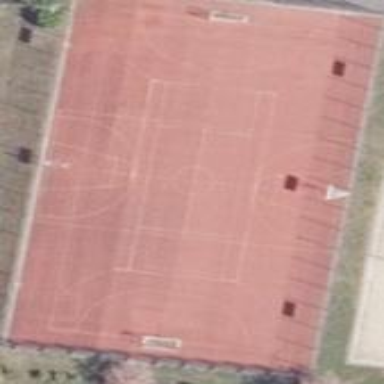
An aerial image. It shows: Soccer pitch with tartan surface for leisure sports activities.